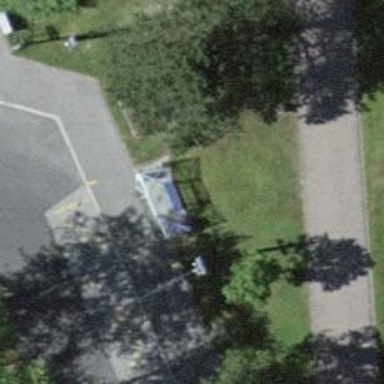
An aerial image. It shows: Sidewalk along the footway.